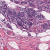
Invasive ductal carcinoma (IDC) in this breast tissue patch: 0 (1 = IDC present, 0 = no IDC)